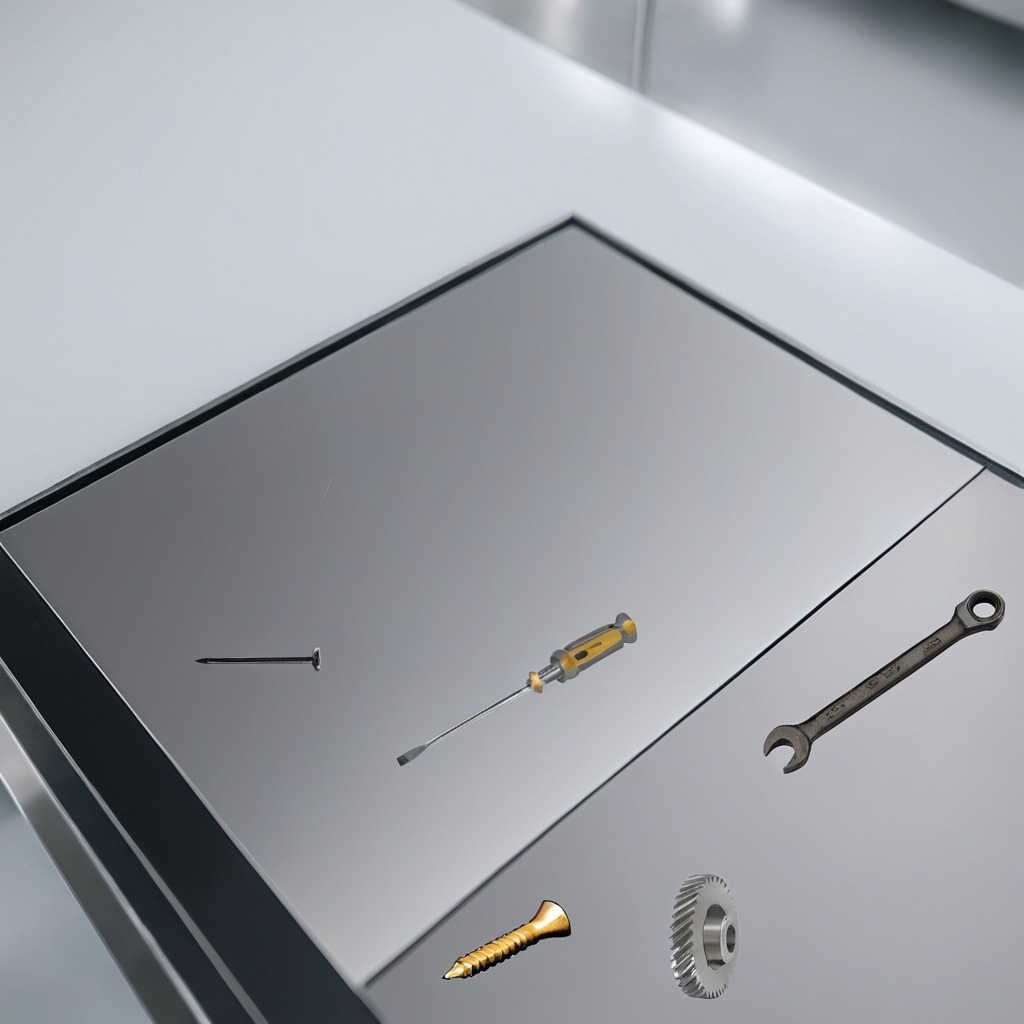
A steel gear with teeth, a metal machine screw, an iron nail, a screwdriver, and a wrench are lying on the stainless steel table.